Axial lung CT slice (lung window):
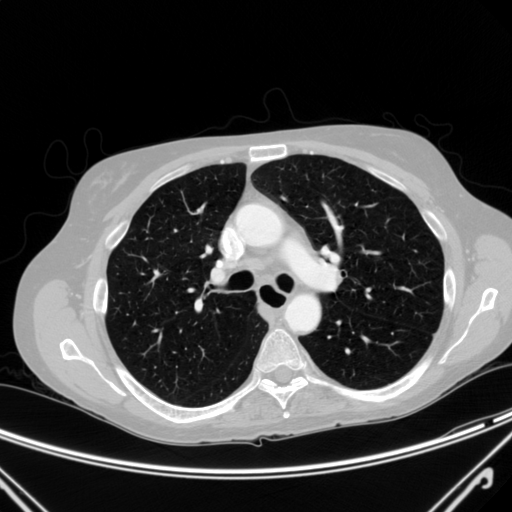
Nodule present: no